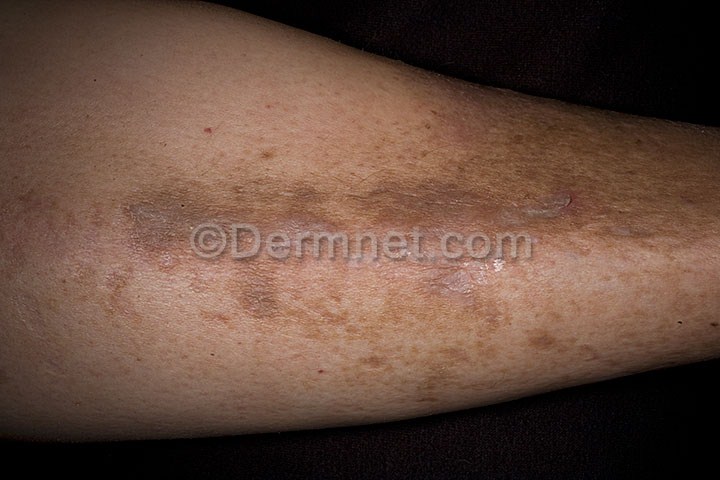
Disease: Systemic Disease